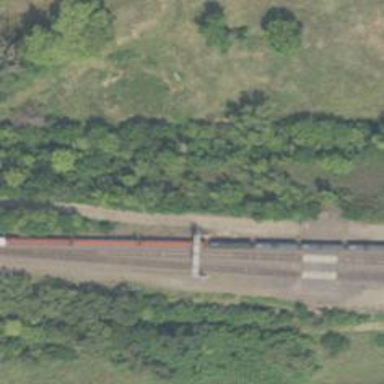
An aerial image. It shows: Railway signal.